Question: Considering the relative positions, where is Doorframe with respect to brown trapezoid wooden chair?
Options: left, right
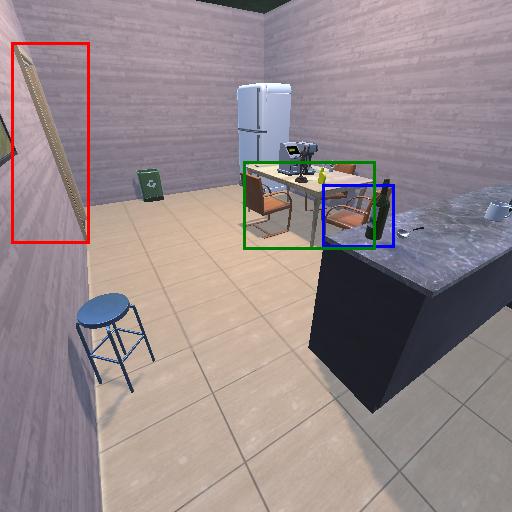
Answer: left